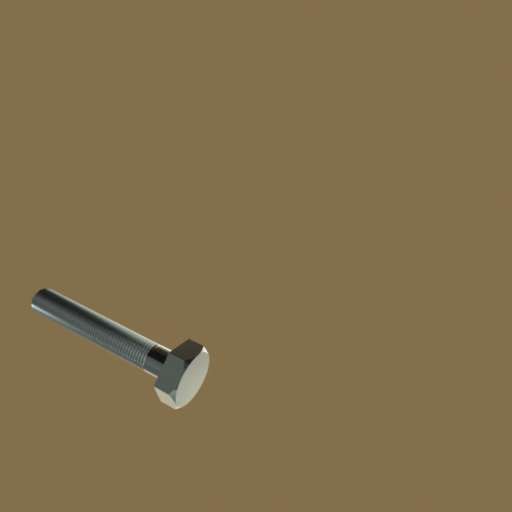
Label: bolt